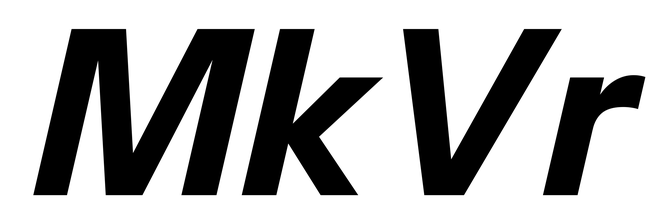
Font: InstrumentSans-Italic_Bold_Italic